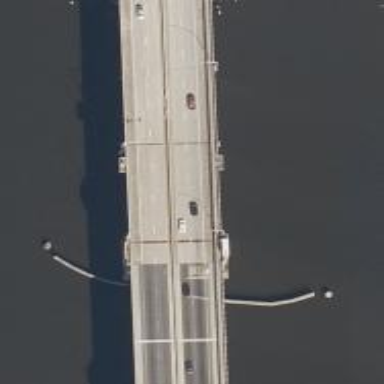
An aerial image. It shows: Motorway bridge.